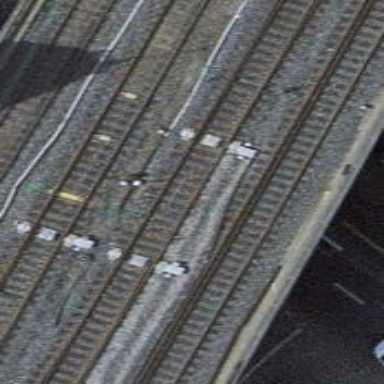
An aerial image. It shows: Single-track railway bridge with electrified contact line.